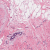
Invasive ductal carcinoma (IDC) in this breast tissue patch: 0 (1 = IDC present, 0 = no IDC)